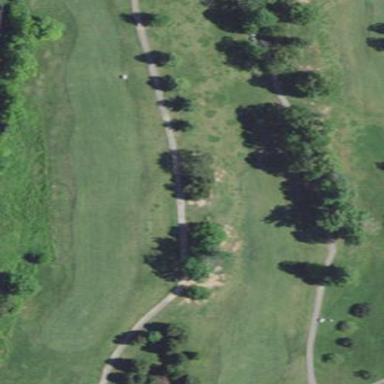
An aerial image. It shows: Scenic golf fairway.